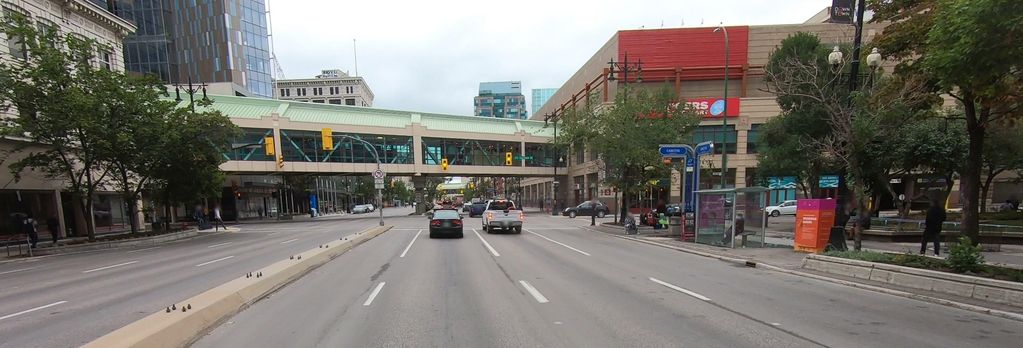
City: winnipeg